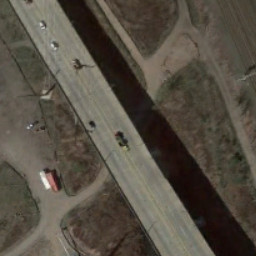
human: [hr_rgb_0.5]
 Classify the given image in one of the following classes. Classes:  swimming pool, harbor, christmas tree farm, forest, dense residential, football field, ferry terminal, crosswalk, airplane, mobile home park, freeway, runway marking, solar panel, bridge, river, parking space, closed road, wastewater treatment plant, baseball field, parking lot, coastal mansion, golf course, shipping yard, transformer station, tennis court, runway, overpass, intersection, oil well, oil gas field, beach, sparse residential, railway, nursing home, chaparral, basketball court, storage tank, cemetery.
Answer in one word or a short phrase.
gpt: overpass